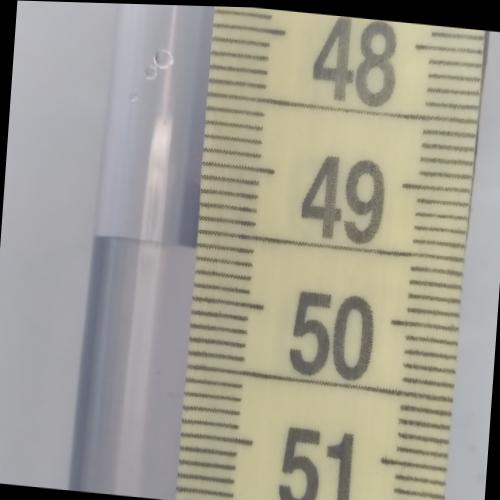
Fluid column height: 49.6 cm